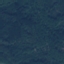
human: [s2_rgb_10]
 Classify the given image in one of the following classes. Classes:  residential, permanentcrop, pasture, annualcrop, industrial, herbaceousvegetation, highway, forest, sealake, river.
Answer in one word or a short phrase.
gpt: Forest